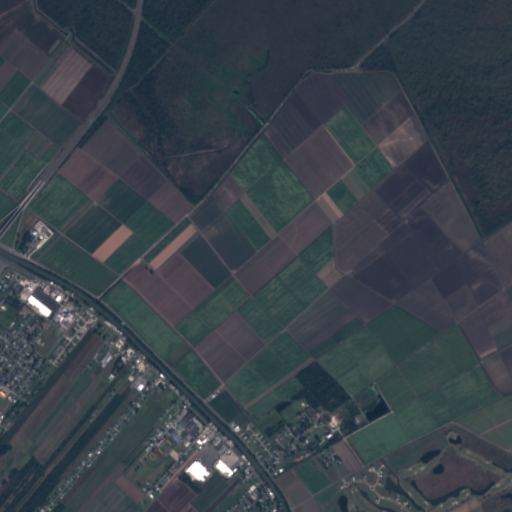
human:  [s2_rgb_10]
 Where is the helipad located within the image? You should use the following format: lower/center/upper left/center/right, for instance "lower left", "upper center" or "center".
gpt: The helipad is located in the lower left of the image.
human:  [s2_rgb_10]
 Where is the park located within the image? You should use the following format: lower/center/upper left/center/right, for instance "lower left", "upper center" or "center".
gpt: The park is located in the lower right of the image.
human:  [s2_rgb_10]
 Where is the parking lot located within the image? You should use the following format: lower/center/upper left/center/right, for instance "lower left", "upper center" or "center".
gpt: The parking lot is located in the lower left of the image.
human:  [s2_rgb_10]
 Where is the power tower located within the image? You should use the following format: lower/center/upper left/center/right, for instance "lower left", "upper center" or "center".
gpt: The power tower is located in the right of the image.
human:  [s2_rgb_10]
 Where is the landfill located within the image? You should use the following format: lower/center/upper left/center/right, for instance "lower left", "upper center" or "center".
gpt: There is no landfill in the image.